RGB frame:
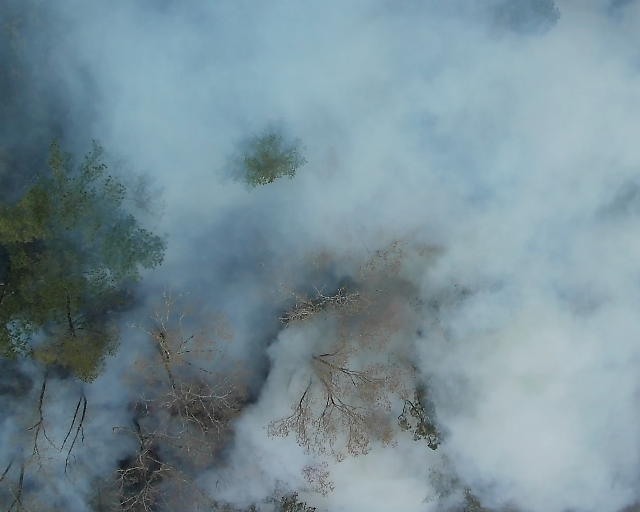
Thermal frame:
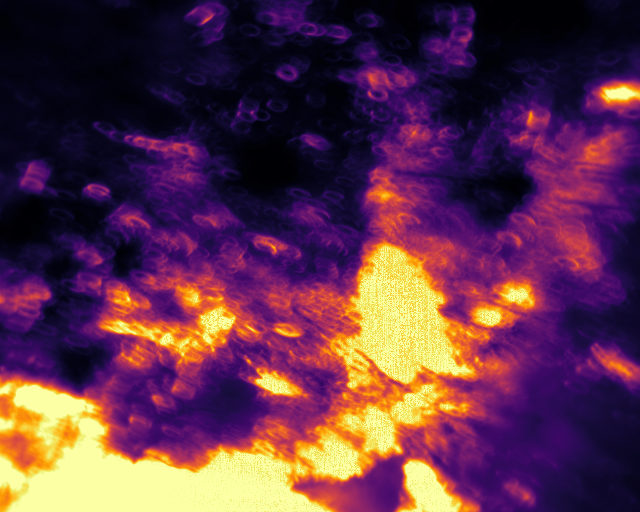
Captured: 2026-02-26 03:11:17
Pixels at or above 80 °C: 132294 (fraction of frame: 0.4037)